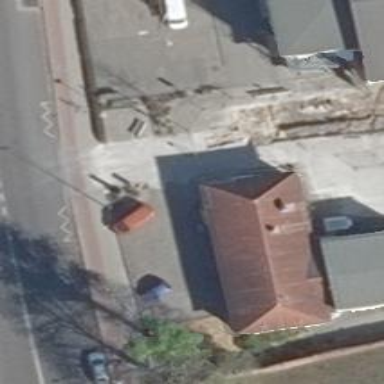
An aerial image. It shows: Restaurant.